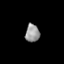
Tissue: lung
Cell type: Epithelial cells
Senescence score: 0.154
Nuclear area (px): 247
Mean DAPI intensity: 151.296